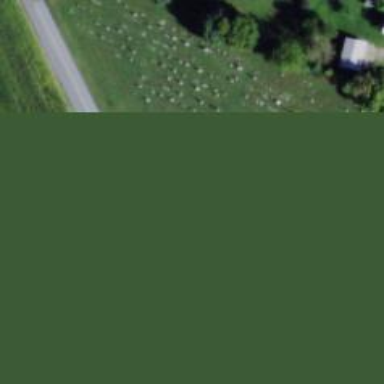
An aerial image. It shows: Cemetery.